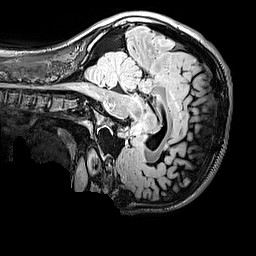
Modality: FLAIR
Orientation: sagittal
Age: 11
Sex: male
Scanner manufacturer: siemens
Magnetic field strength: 3 T
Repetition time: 5 s
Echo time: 0.388 s